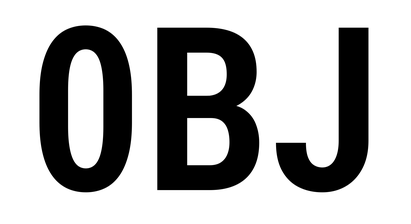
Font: Roboto_Condensed_SemiBold